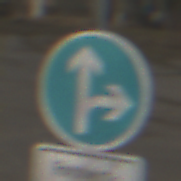
Verkehrszeichen: VorgeschriebeneFahrtrichtungGeradeausOderRechts
Zusatzzeichen unten: BesondereFahrzeugeUndTransportgueter7
Umgebung: Outdoor, Suburban
Tageszeit: Midday
Wetter: PartlyCloudy
Licht: Natural
Jahreszeit: NotSpecified
Kontrast: HighContrast